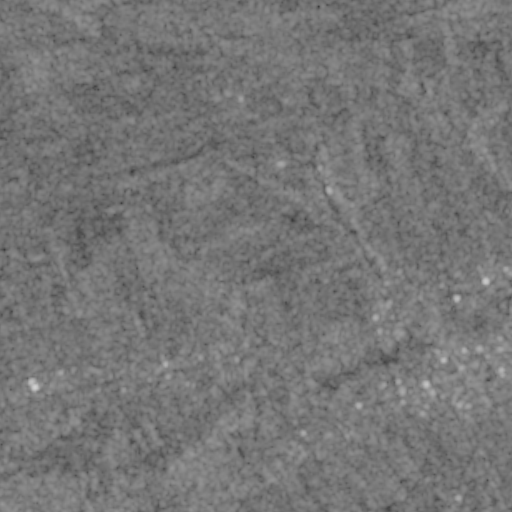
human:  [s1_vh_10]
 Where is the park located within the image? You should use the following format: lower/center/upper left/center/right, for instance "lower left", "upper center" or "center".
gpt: The park is located in the lower of the image.
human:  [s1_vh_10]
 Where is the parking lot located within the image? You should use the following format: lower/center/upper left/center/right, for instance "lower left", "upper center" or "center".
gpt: The parking lot is located in the lower right of the image.
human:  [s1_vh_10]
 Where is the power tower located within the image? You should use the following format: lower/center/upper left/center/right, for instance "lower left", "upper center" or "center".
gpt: The power tower is located in the lower center of the image.
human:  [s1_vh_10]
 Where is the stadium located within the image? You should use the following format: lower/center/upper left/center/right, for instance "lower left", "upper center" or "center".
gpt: The stadium is located in the lower right of the image.
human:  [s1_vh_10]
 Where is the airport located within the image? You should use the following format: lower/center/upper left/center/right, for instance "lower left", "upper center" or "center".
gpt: There is no airport in the image.

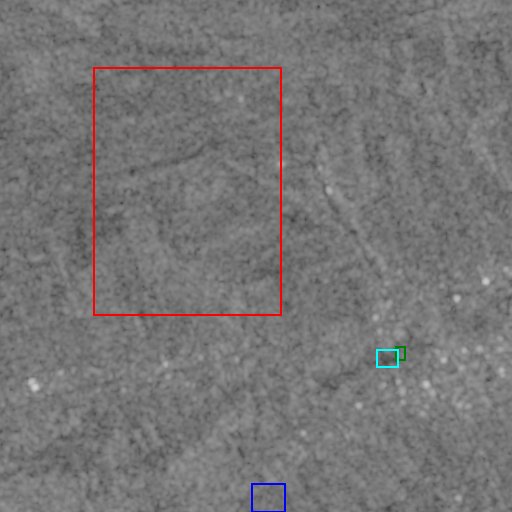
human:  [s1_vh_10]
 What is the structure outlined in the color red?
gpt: The structure outlined in red is a crop field.
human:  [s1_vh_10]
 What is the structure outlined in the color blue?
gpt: The structure outlined in blue is a park.
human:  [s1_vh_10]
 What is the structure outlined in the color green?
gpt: The structure outlined in green is a parking lot.
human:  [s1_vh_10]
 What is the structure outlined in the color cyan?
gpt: The structure outlined in cyan is a stadium.
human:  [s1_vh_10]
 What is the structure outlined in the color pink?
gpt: There is no pink outline.